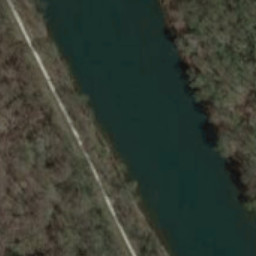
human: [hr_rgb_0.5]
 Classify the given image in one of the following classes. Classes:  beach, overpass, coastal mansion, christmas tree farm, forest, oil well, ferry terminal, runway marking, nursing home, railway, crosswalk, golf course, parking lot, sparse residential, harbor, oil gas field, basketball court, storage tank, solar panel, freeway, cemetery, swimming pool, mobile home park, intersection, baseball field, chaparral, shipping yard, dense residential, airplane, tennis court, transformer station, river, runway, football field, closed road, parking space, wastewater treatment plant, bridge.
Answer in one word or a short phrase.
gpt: river